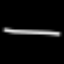
Label: line